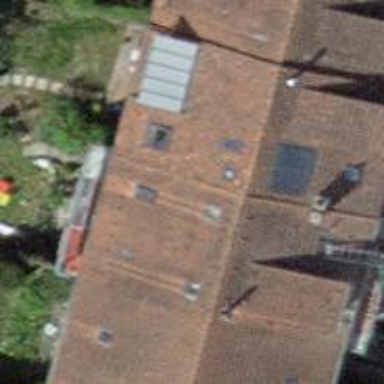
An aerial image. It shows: Terrace building.